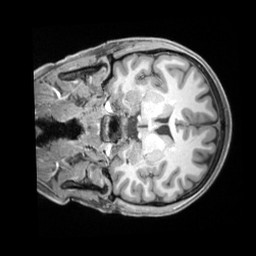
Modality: T1w
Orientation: coronal
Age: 23
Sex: female
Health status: ill
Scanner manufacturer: siemens
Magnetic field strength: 3 T
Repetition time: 2.2 s
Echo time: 0.00218 s